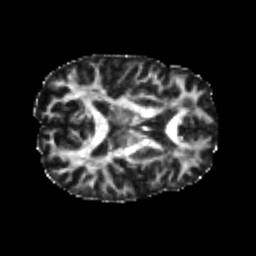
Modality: FA
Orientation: axial
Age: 23
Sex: male
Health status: healthy
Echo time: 0.074 s